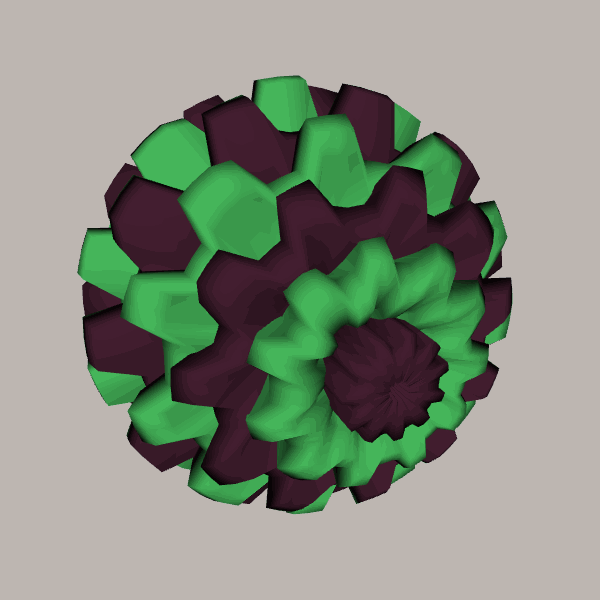
Background: light